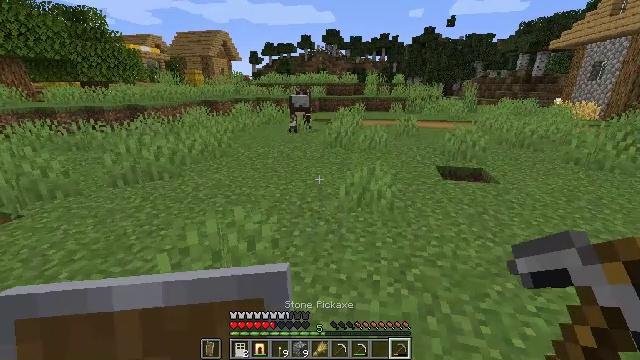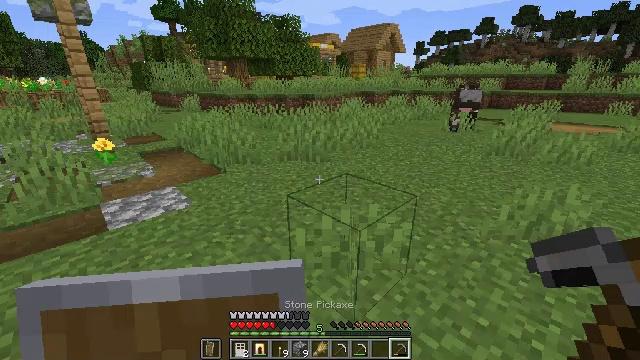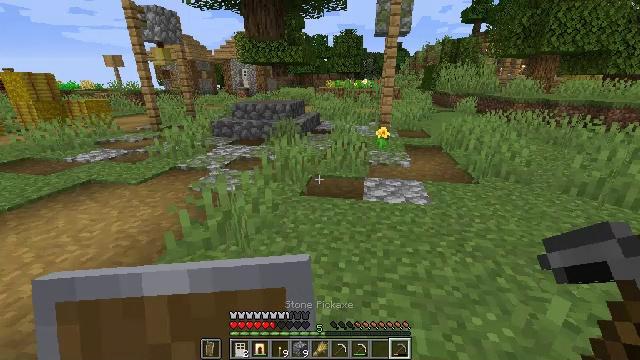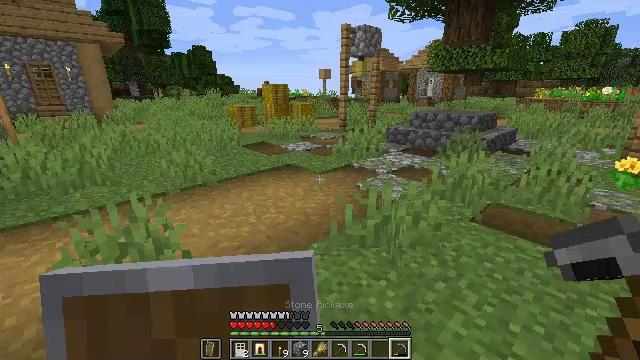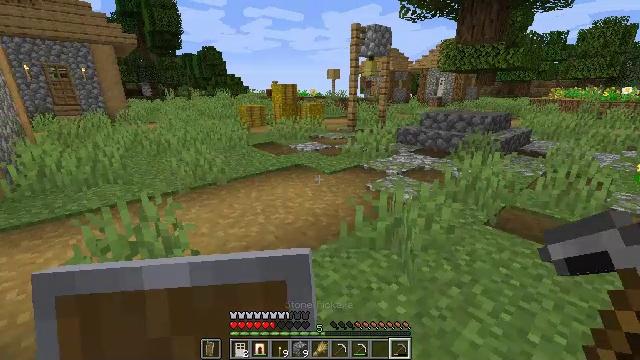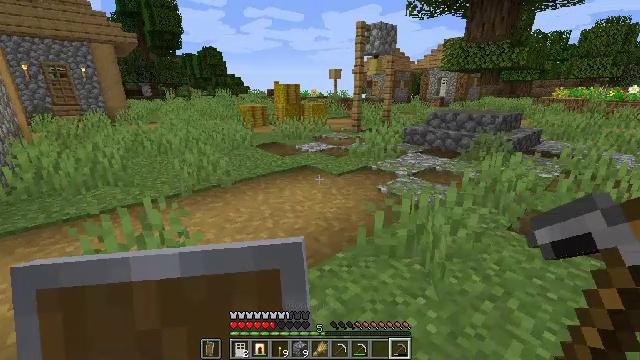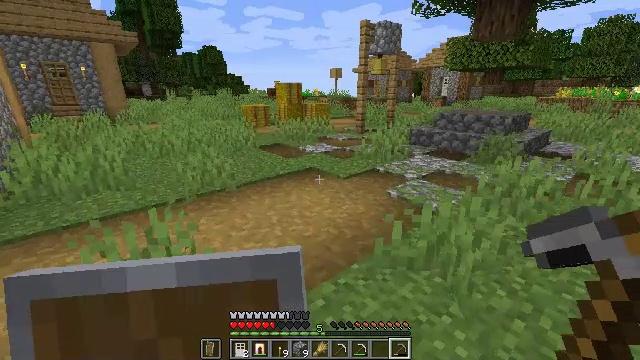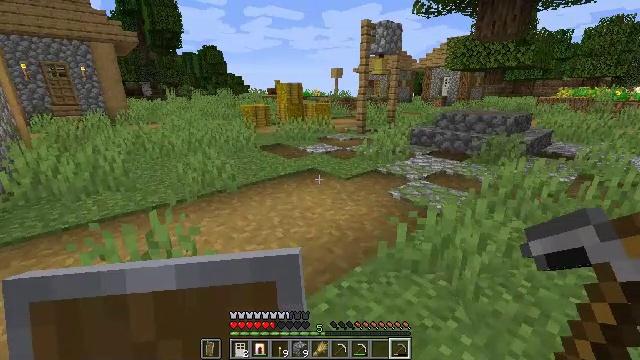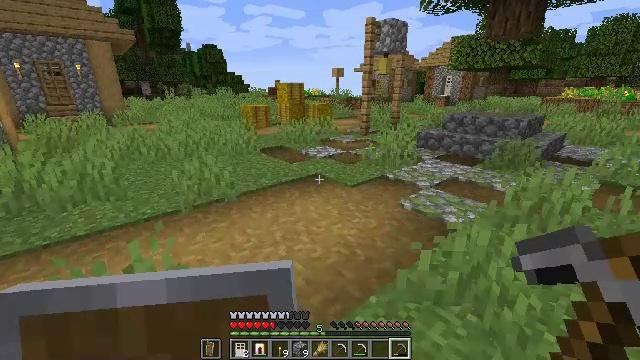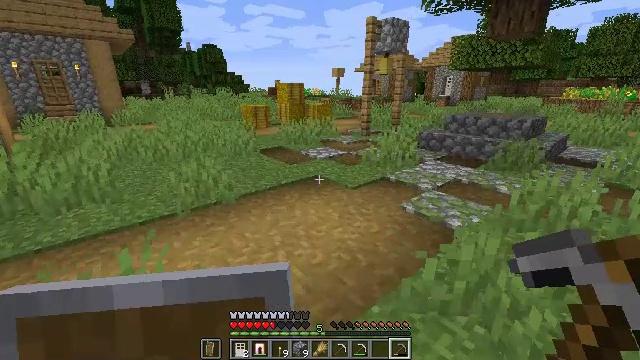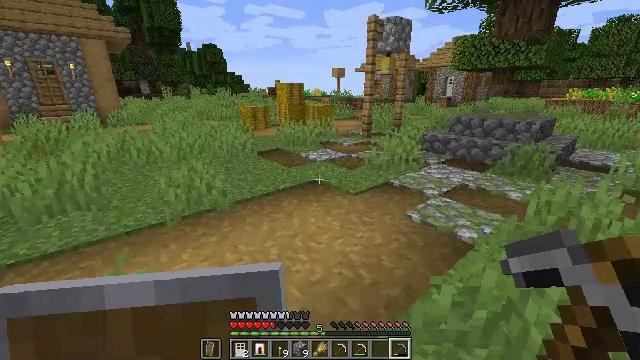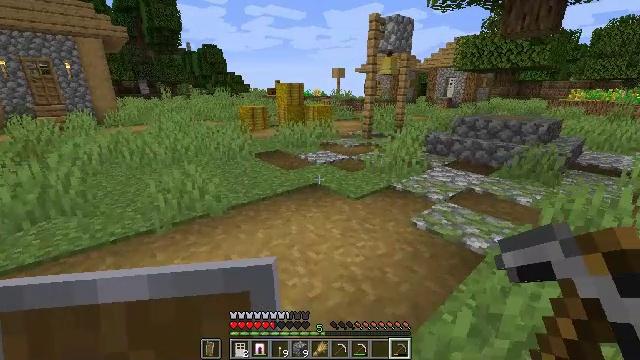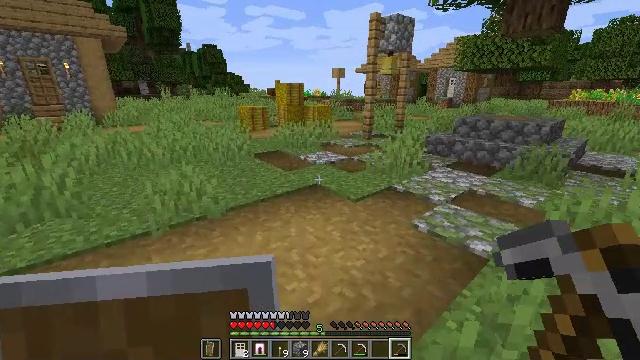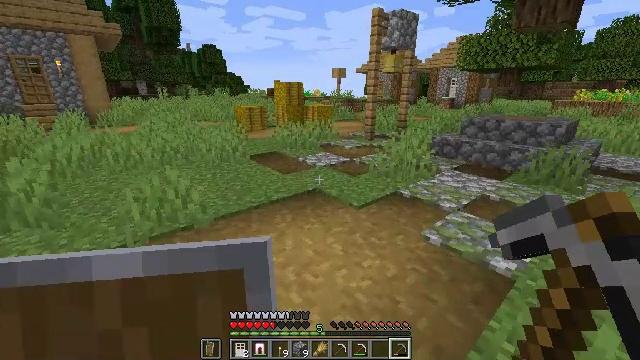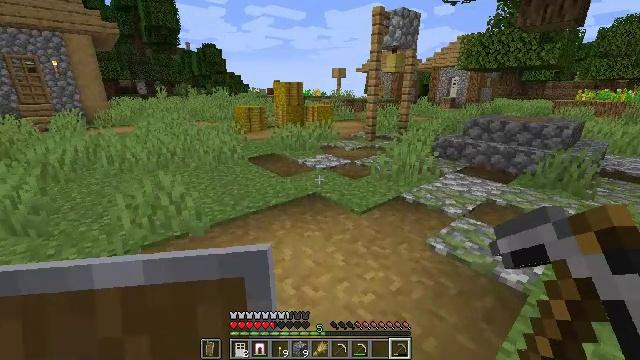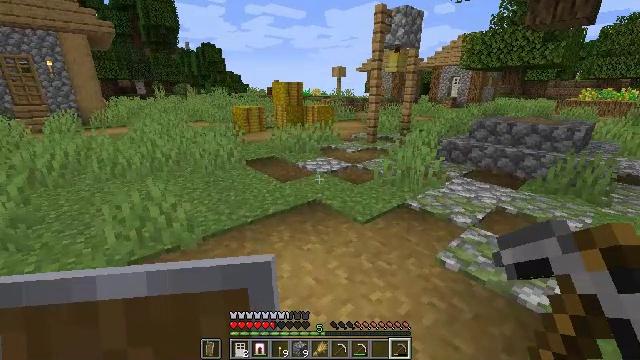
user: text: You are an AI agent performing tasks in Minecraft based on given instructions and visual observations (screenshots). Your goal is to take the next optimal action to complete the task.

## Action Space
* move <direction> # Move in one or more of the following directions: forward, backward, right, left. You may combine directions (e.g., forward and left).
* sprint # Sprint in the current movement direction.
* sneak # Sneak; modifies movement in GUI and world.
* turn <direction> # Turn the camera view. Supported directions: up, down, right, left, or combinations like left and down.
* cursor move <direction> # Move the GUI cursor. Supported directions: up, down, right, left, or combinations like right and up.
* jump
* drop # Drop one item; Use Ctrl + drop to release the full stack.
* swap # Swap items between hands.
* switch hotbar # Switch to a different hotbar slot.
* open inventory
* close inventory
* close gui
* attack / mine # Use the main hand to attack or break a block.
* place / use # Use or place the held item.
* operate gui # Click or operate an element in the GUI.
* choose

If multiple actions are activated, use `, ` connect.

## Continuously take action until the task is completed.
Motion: motion action
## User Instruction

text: Harvest hay blocks from the village.
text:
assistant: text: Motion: move forward, turn left and down
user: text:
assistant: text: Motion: move forward and move left, turn left
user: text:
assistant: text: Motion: move forward and move left, turn left and up
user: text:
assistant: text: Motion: move forward and move left, turn left
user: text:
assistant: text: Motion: move forward and move left
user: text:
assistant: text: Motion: move forward and move left
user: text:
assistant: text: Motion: move forward
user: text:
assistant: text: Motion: move forward
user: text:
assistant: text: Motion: move forward
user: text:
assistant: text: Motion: move forward
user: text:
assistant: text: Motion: move forward
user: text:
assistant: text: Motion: move forward
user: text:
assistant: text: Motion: move forward
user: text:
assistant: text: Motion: move forward
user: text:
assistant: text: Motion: move forward
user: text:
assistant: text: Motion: move forward
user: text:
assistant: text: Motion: move forward
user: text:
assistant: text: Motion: move forward
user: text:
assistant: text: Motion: move forward
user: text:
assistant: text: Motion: move forward
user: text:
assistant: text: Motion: move forward
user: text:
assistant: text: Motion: move forward, open inventory
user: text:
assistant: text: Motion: move forward, open inventory
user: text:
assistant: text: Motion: open inventory
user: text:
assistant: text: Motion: open inventory
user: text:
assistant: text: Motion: turn right and up
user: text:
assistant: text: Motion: turn right
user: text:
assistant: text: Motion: no_op
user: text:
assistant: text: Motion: turn left
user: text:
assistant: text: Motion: turn left and down